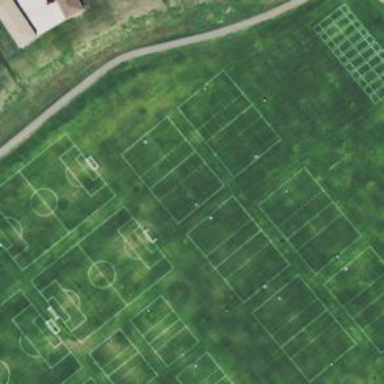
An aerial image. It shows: Soccer pitch for outdoor sports and leisure activities.